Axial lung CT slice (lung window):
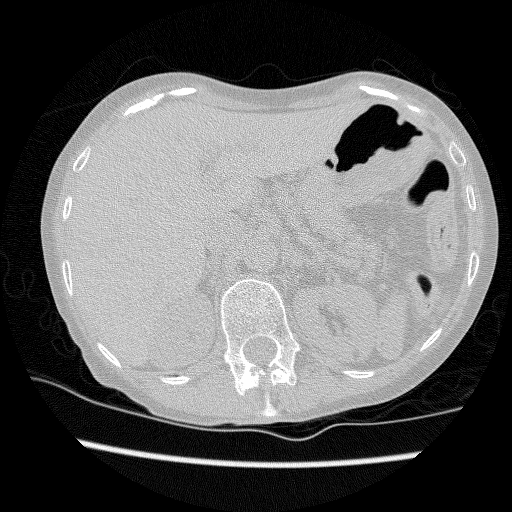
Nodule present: no